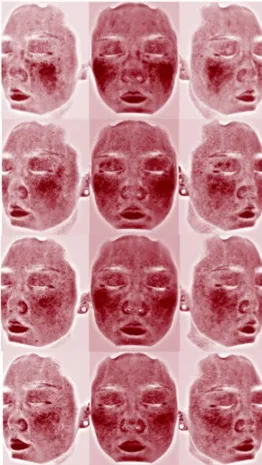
Changes of skin lesions and skin vascularity during abrocitinib treatment. (C) Case 3, skin vascularity at 0, 4, 8, and 12 weeks of abrocitinib treatment.
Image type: medical_photograph (skin_photograph)